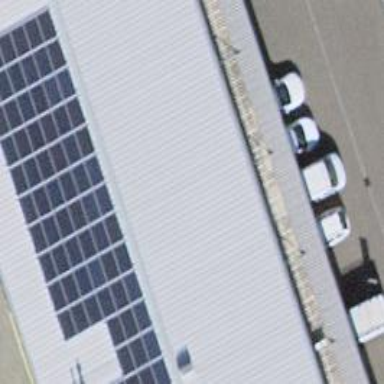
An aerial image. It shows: View of roof of building.